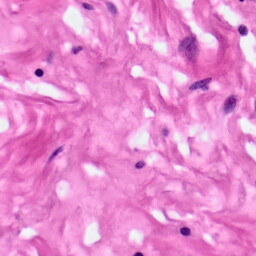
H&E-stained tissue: Pancreatic